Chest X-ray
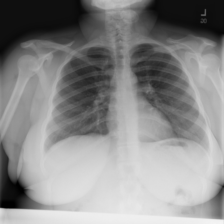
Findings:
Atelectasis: negative
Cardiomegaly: negative
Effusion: negative
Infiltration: negative
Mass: negative
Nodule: negative
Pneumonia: negative
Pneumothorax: negative
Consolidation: negative
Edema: negative
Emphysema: negative
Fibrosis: negative
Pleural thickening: negative
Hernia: negative